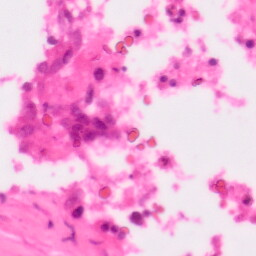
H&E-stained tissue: Colon